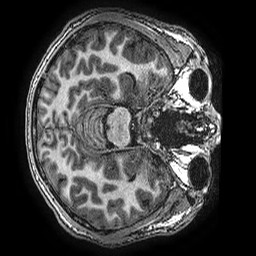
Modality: T1w
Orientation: axial
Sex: male
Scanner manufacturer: ge
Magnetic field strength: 3 T
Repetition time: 0.00766 s
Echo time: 0.003476 s